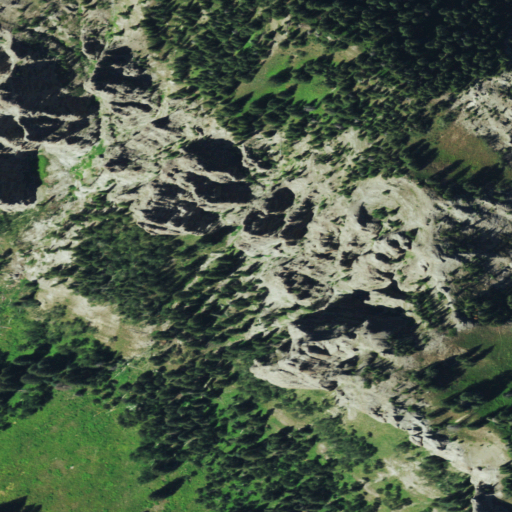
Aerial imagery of ridge(s) in Colorado named Cimarron Ridge containing evergreen forest, shrub, deciduous forest, barren land, and mixed forest